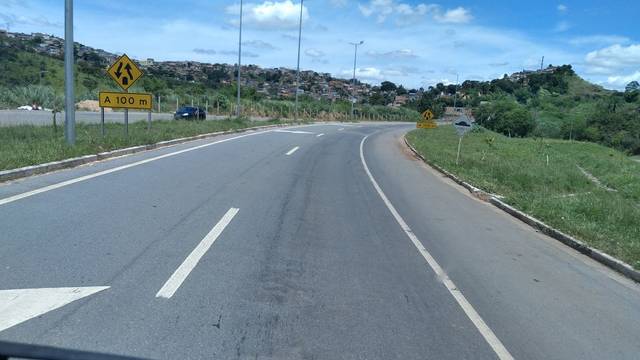
Region: Brazil
Coordinates: -19.871, -43.886